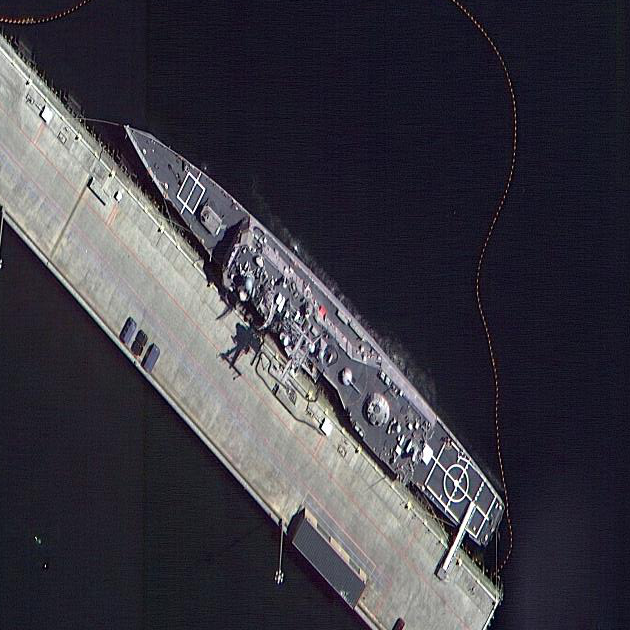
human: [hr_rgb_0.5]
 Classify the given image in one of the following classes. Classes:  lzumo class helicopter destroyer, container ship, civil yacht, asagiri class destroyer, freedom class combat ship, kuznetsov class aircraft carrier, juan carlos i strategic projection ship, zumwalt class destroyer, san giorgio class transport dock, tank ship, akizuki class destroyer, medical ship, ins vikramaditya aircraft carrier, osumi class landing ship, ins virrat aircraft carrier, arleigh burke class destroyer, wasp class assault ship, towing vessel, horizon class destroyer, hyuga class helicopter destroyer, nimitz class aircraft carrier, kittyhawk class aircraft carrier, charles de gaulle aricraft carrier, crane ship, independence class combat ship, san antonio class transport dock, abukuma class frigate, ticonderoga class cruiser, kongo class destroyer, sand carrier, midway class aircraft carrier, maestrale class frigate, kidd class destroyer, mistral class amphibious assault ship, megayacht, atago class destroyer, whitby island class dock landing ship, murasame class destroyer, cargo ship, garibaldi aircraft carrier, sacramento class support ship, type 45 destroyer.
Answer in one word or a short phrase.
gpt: Ticonderoga class cruiser